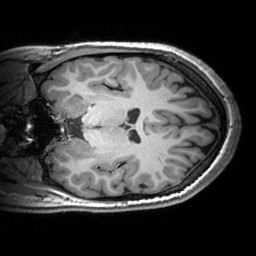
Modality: T1w
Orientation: coronal
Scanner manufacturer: siemens
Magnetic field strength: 3 T
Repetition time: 2.53 s
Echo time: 0.00299 s